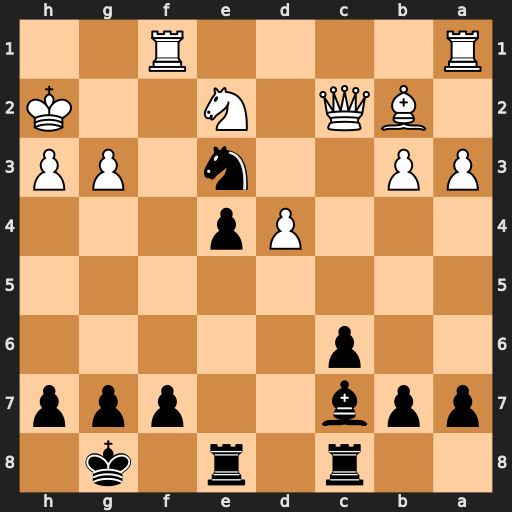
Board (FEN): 2r1r1k1/ppb2ppp/2p5/8/3Pp3/PP2n1PP/1BQ1N2K/R4R2
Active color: b
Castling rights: -
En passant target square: -
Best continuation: Nxc2 Rac1 Ne3